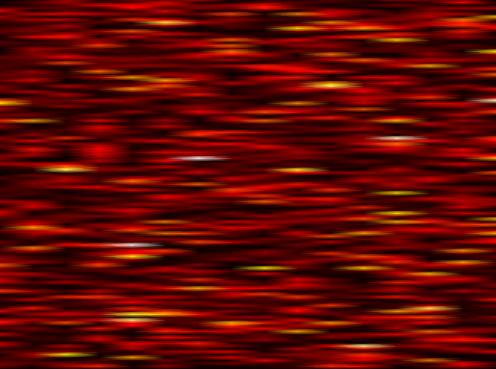
Label: FOFDM